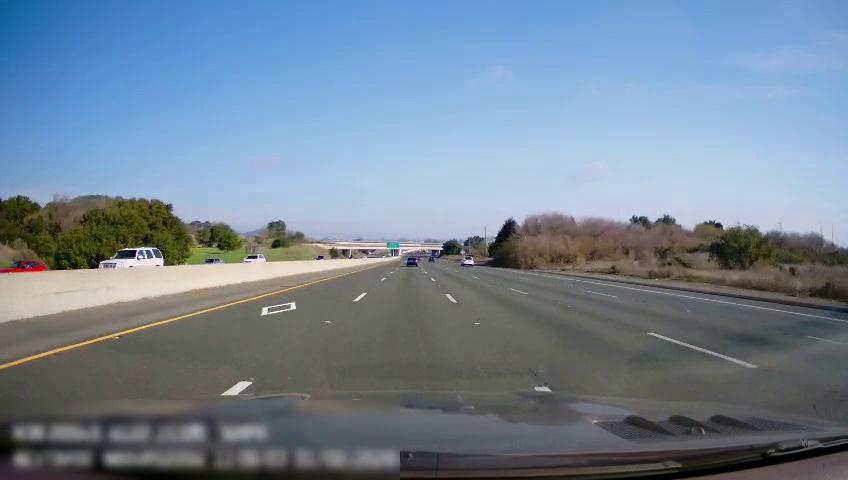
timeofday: Day
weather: Sunny
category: Drivable Space
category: Vehicles | Car
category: Vehicles | SUV
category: Vehicles | Car
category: Vehicles | SUV
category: Vehicles | Car
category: Vehicles | SUV
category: Vehicles | SUV
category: Lanes | Current Lane
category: Lanes | Alternate Lane
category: Lanes | Current Lane
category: Lanes | Alternate Lane
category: Lanes | Alternate Lane
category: Lanes | Alternate Lane
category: Traffic | Signs